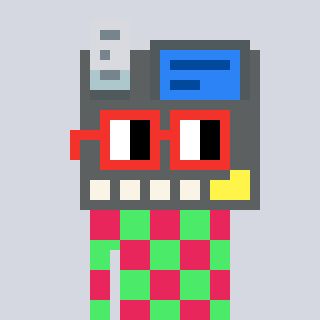
a pixel art character with square red glasses, a cash register-shaped head and a teal-colored body on a cool background